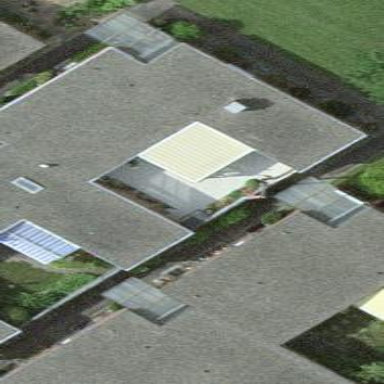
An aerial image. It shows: Terrace building.